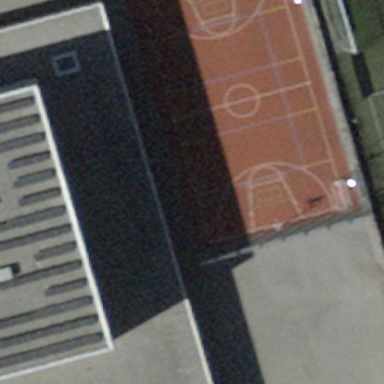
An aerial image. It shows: Basketball court on pitch.